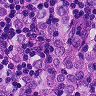
Metastatic tissue present: yes